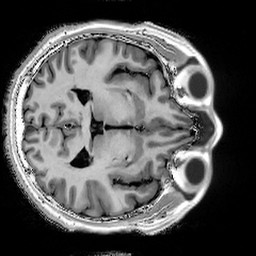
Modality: T1w
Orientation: axial
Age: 61
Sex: male
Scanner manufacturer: siemens
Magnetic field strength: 3 T
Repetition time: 5 s
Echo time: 0.00298 s